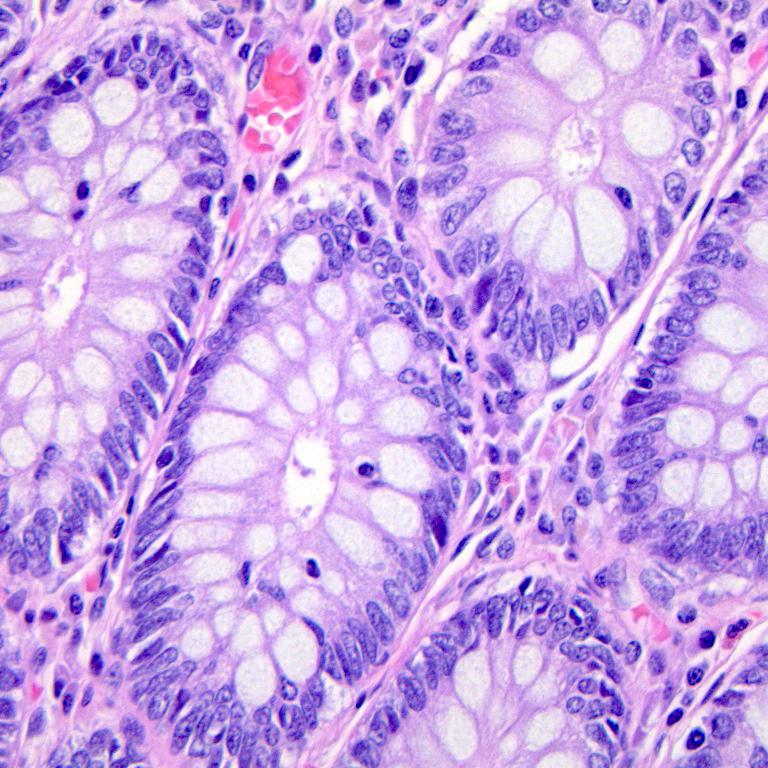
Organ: colon
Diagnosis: benign